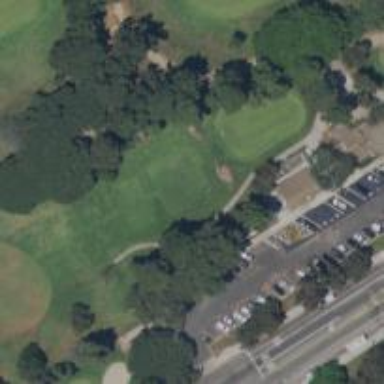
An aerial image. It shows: Path used for both walking and golf.